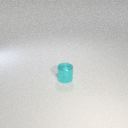
small cyan metal cylinder